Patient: sex F, age 68
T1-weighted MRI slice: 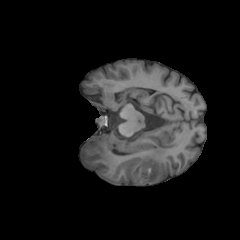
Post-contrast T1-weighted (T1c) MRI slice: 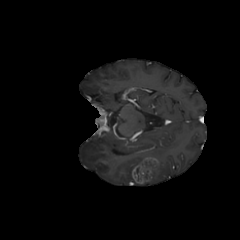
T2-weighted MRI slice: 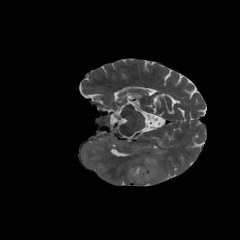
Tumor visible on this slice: yes
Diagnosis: Glioblastoma, IDH-wildtype
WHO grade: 4